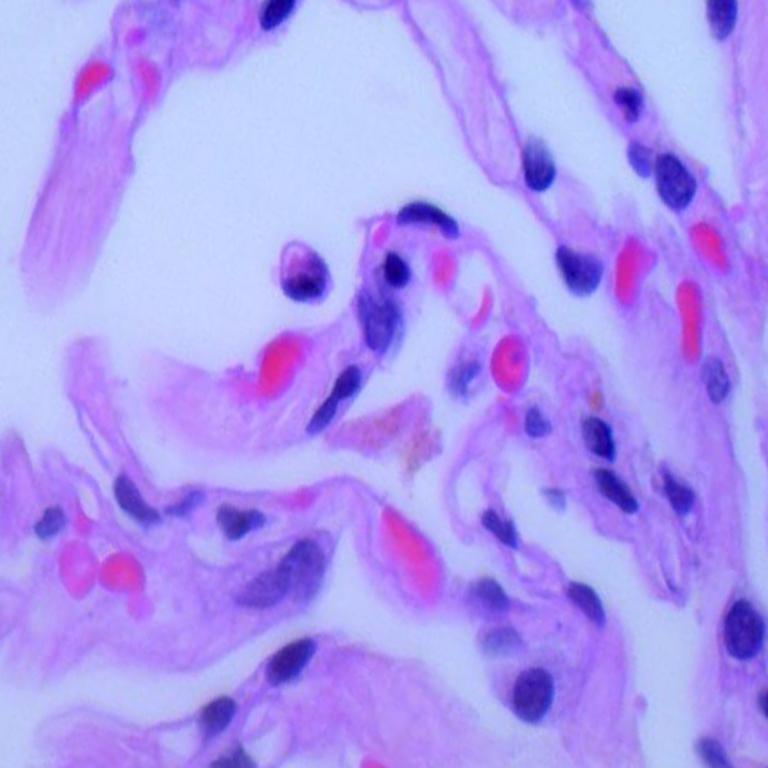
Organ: lung
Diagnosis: benign